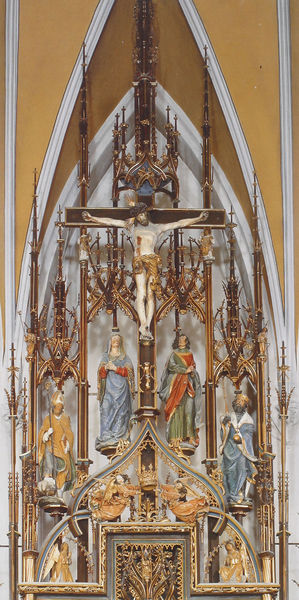
Titel: Hochaltar der ehemaligen Stiftskirche St. Kastulus in Moosburg
Standort: Moosburg, ehemalige Stiftskirche St. Kastulus (EU - D - Bayern)
Schlagwörter: blau, weiß, gelb, grün, braun, bunt, holz, schwarz, rot, hochformat, haupt, johannes, bild, norden, kirche, figur, gold, mantel, gotik, süden, farbe, figuren, detail, stuck, nagel, foto, nische, blut, gewölbe, kreuz, dom, beten, altar, hochaltar, statuen, gotisch, christus, jesus, kreuzigung, mittelalter, kapelle, kruzifix, heilige, heilig, maria, christi, masswerk, gesprenge, christ, inri, holzschnitzerei, hesus, spitzgewölbe